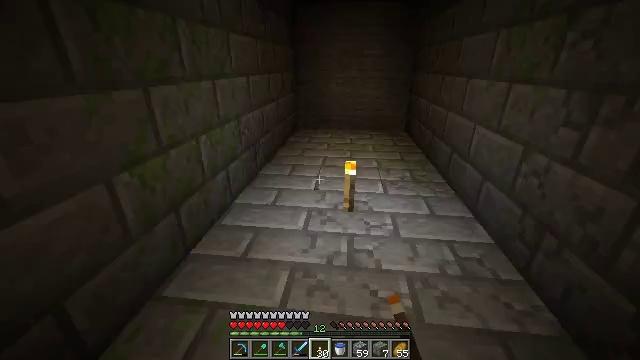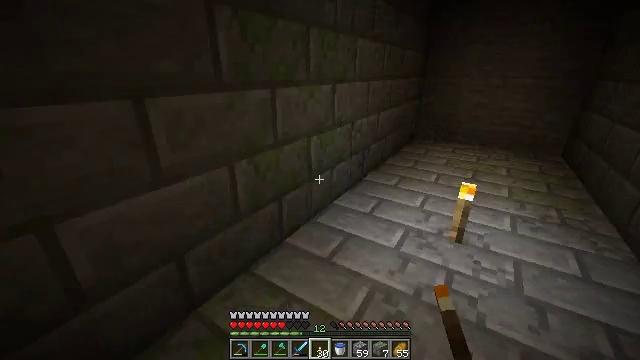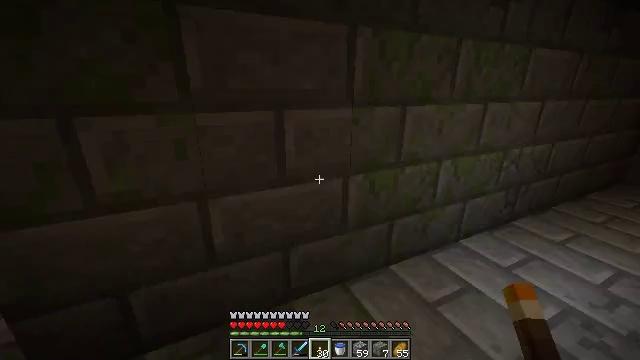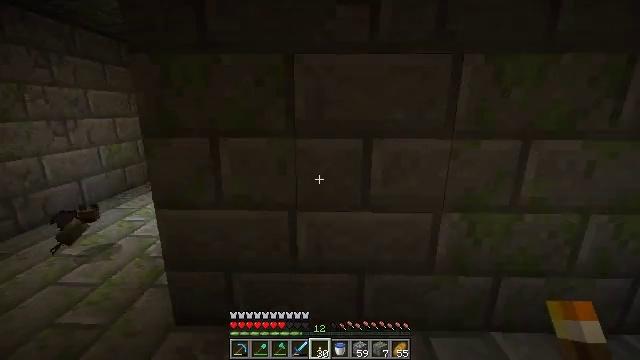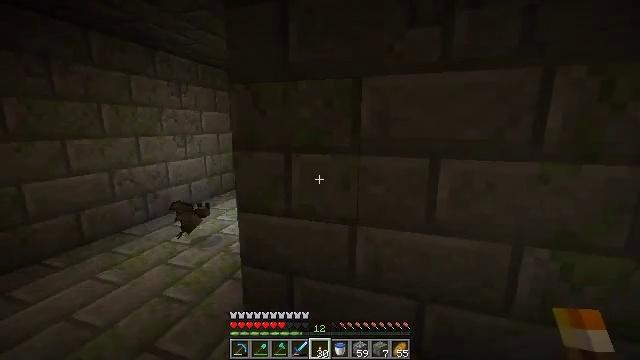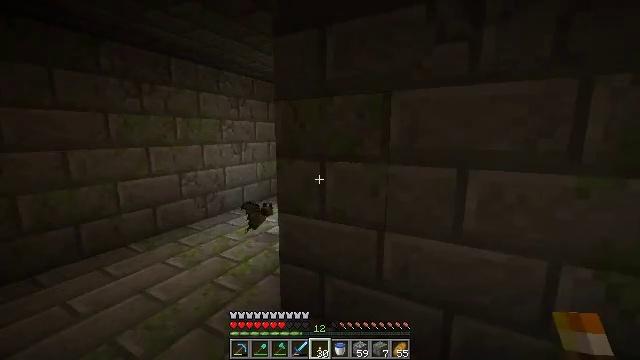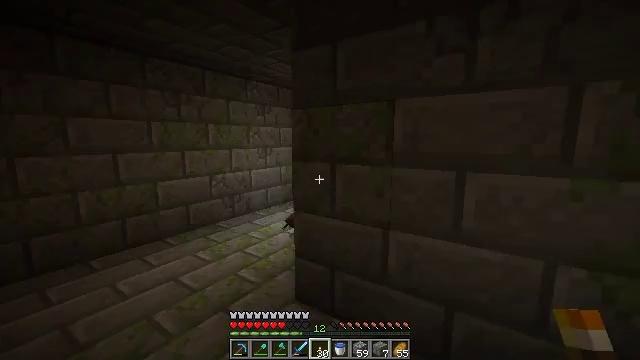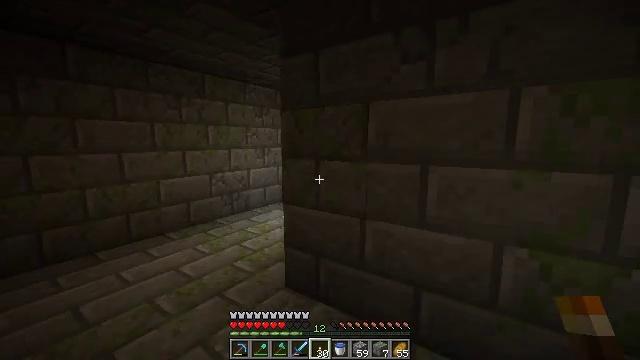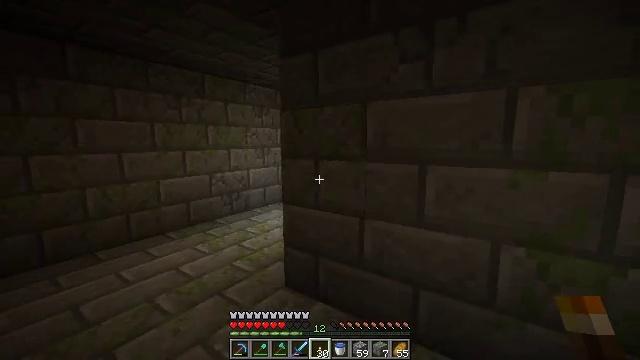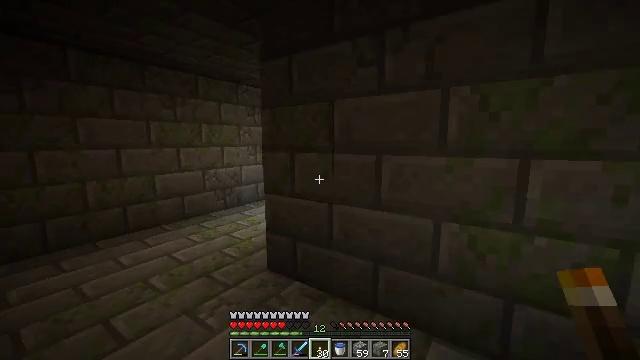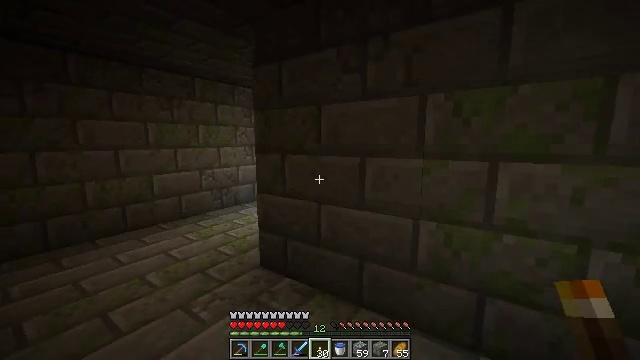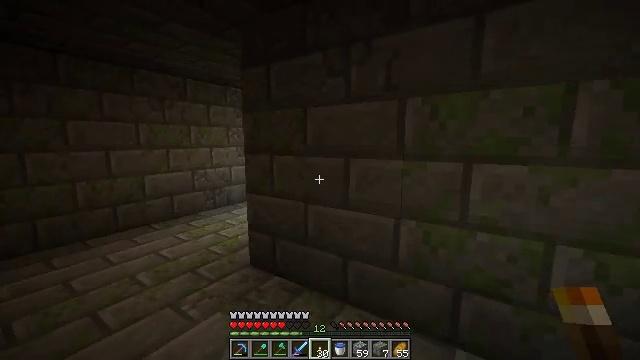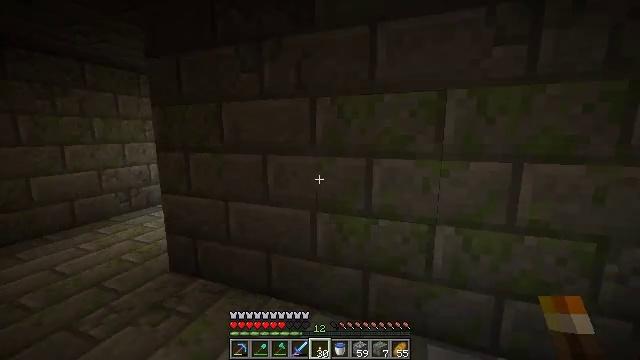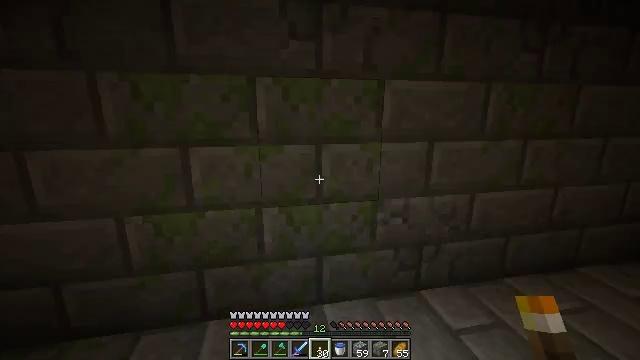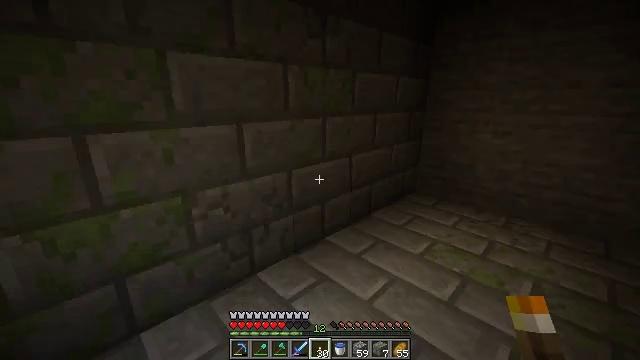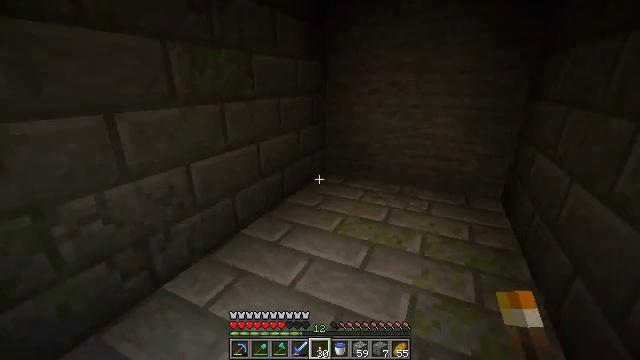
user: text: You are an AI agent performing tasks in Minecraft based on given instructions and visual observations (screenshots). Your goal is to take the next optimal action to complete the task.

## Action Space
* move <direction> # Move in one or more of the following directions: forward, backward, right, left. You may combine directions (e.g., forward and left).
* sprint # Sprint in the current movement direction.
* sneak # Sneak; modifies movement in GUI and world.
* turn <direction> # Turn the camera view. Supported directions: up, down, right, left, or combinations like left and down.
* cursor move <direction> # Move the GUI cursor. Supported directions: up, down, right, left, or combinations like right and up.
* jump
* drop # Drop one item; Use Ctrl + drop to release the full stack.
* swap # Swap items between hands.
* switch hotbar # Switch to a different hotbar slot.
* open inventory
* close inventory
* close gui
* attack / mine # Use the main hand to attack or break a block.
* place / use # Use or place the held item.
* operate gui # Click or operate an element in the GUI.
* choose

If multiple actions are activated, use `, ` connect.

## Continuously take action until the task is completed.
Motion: motion action
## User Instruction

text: Smash the iron door for recycling.
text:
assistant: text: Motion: move right, turn left and up
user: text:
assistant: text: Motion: move right, turn left and up
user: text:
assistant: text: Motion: move back and move right, turn left and up
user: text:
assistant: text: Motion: move back and move right, turn left and up
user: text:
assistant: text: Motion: move back and move right, turn left and up
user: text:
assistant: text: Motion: move back and move right, turn left and up
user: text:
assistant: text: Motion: move back and move right
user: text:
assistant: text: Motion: move back and move right
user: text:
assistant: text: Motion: move back and move right
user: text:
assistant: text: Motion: move back and move right
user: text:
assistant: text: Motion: move right
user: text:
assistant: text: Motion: move right, turn right and down
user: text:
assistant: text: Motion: move right, turn right and down
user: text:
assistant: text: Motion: move forward and move right, turn right and down
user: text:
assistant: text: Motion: move forward and move right, turn right and down
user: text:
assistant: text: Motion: move forward and move right, turn right and down
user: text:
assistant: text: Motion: move forward and move right, turn right
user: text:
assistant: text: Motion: move forward, turn right
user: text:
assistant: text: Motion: move forward
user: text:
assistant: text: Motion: move forward
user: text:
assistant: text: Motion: move forward, turn up
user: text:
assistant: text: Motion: move forward, turn left and up
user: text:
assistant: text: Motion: move forward, turn left and up
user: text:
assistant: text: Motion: move forward, turn left and up
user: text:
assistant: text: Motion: move forward, turn left and up
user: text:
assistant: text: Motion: move forward and move left, turn left and up
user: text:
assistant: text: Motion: move forward and move left, turn left and up
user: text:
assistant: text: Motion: move left, turn left and down
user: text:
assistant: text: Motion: move left, turn left and down
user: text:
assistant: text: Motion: move left, turn left and down